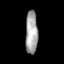
Tissue: prostate
Cell type: T cells
Senescence score: 0.3546
Nuclear area (px): 518
Mean DAPI intensity: 164.616